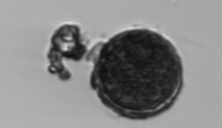
Label: Thalassiosira_TAG_external_detritus